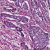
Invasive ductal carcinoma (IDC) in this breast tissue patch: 1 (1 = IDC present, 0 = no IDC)